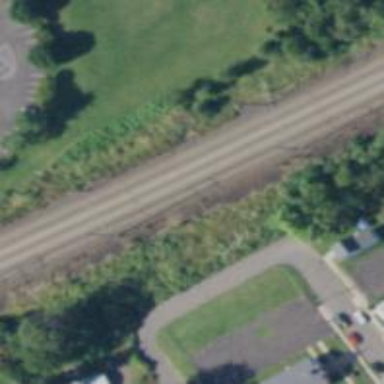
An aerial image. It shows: Railway track with contact line for electrification.